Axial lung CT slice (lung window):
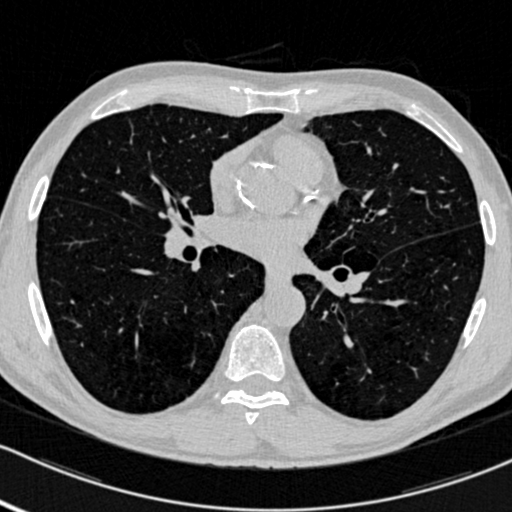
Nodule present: no